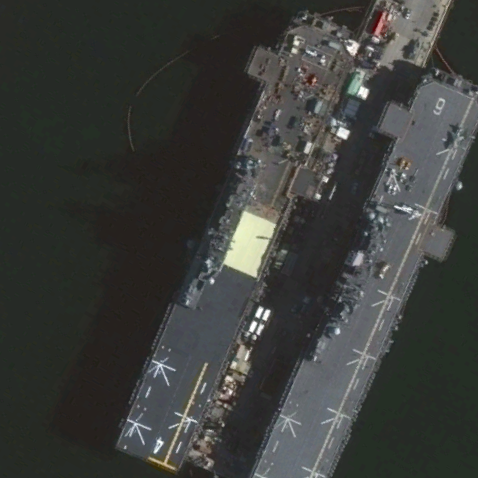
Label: assault